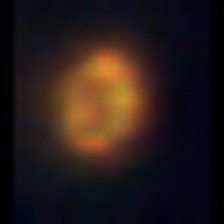
Taxon: NanoPlankton
Group: Other